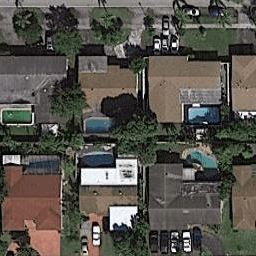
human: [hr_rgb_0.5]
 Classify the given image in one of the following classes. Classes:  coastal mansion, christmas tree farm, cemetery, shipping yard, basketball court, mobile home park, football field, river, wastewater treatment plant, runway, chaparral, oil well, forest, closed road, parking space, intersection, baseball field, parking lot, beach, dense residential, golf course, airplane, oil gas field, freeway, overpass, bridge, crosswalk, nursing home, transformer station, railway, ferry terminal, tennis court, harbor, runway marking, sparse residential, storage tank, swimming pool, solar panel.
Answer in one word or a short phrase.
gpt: dense residential